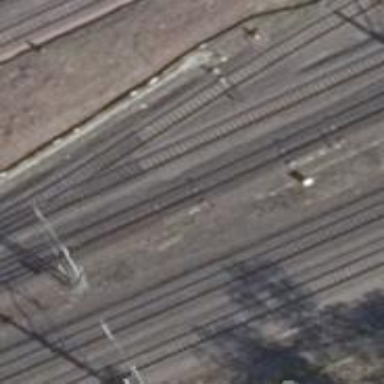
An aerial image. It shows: Railway track with contact lines for electrification.